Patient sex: M
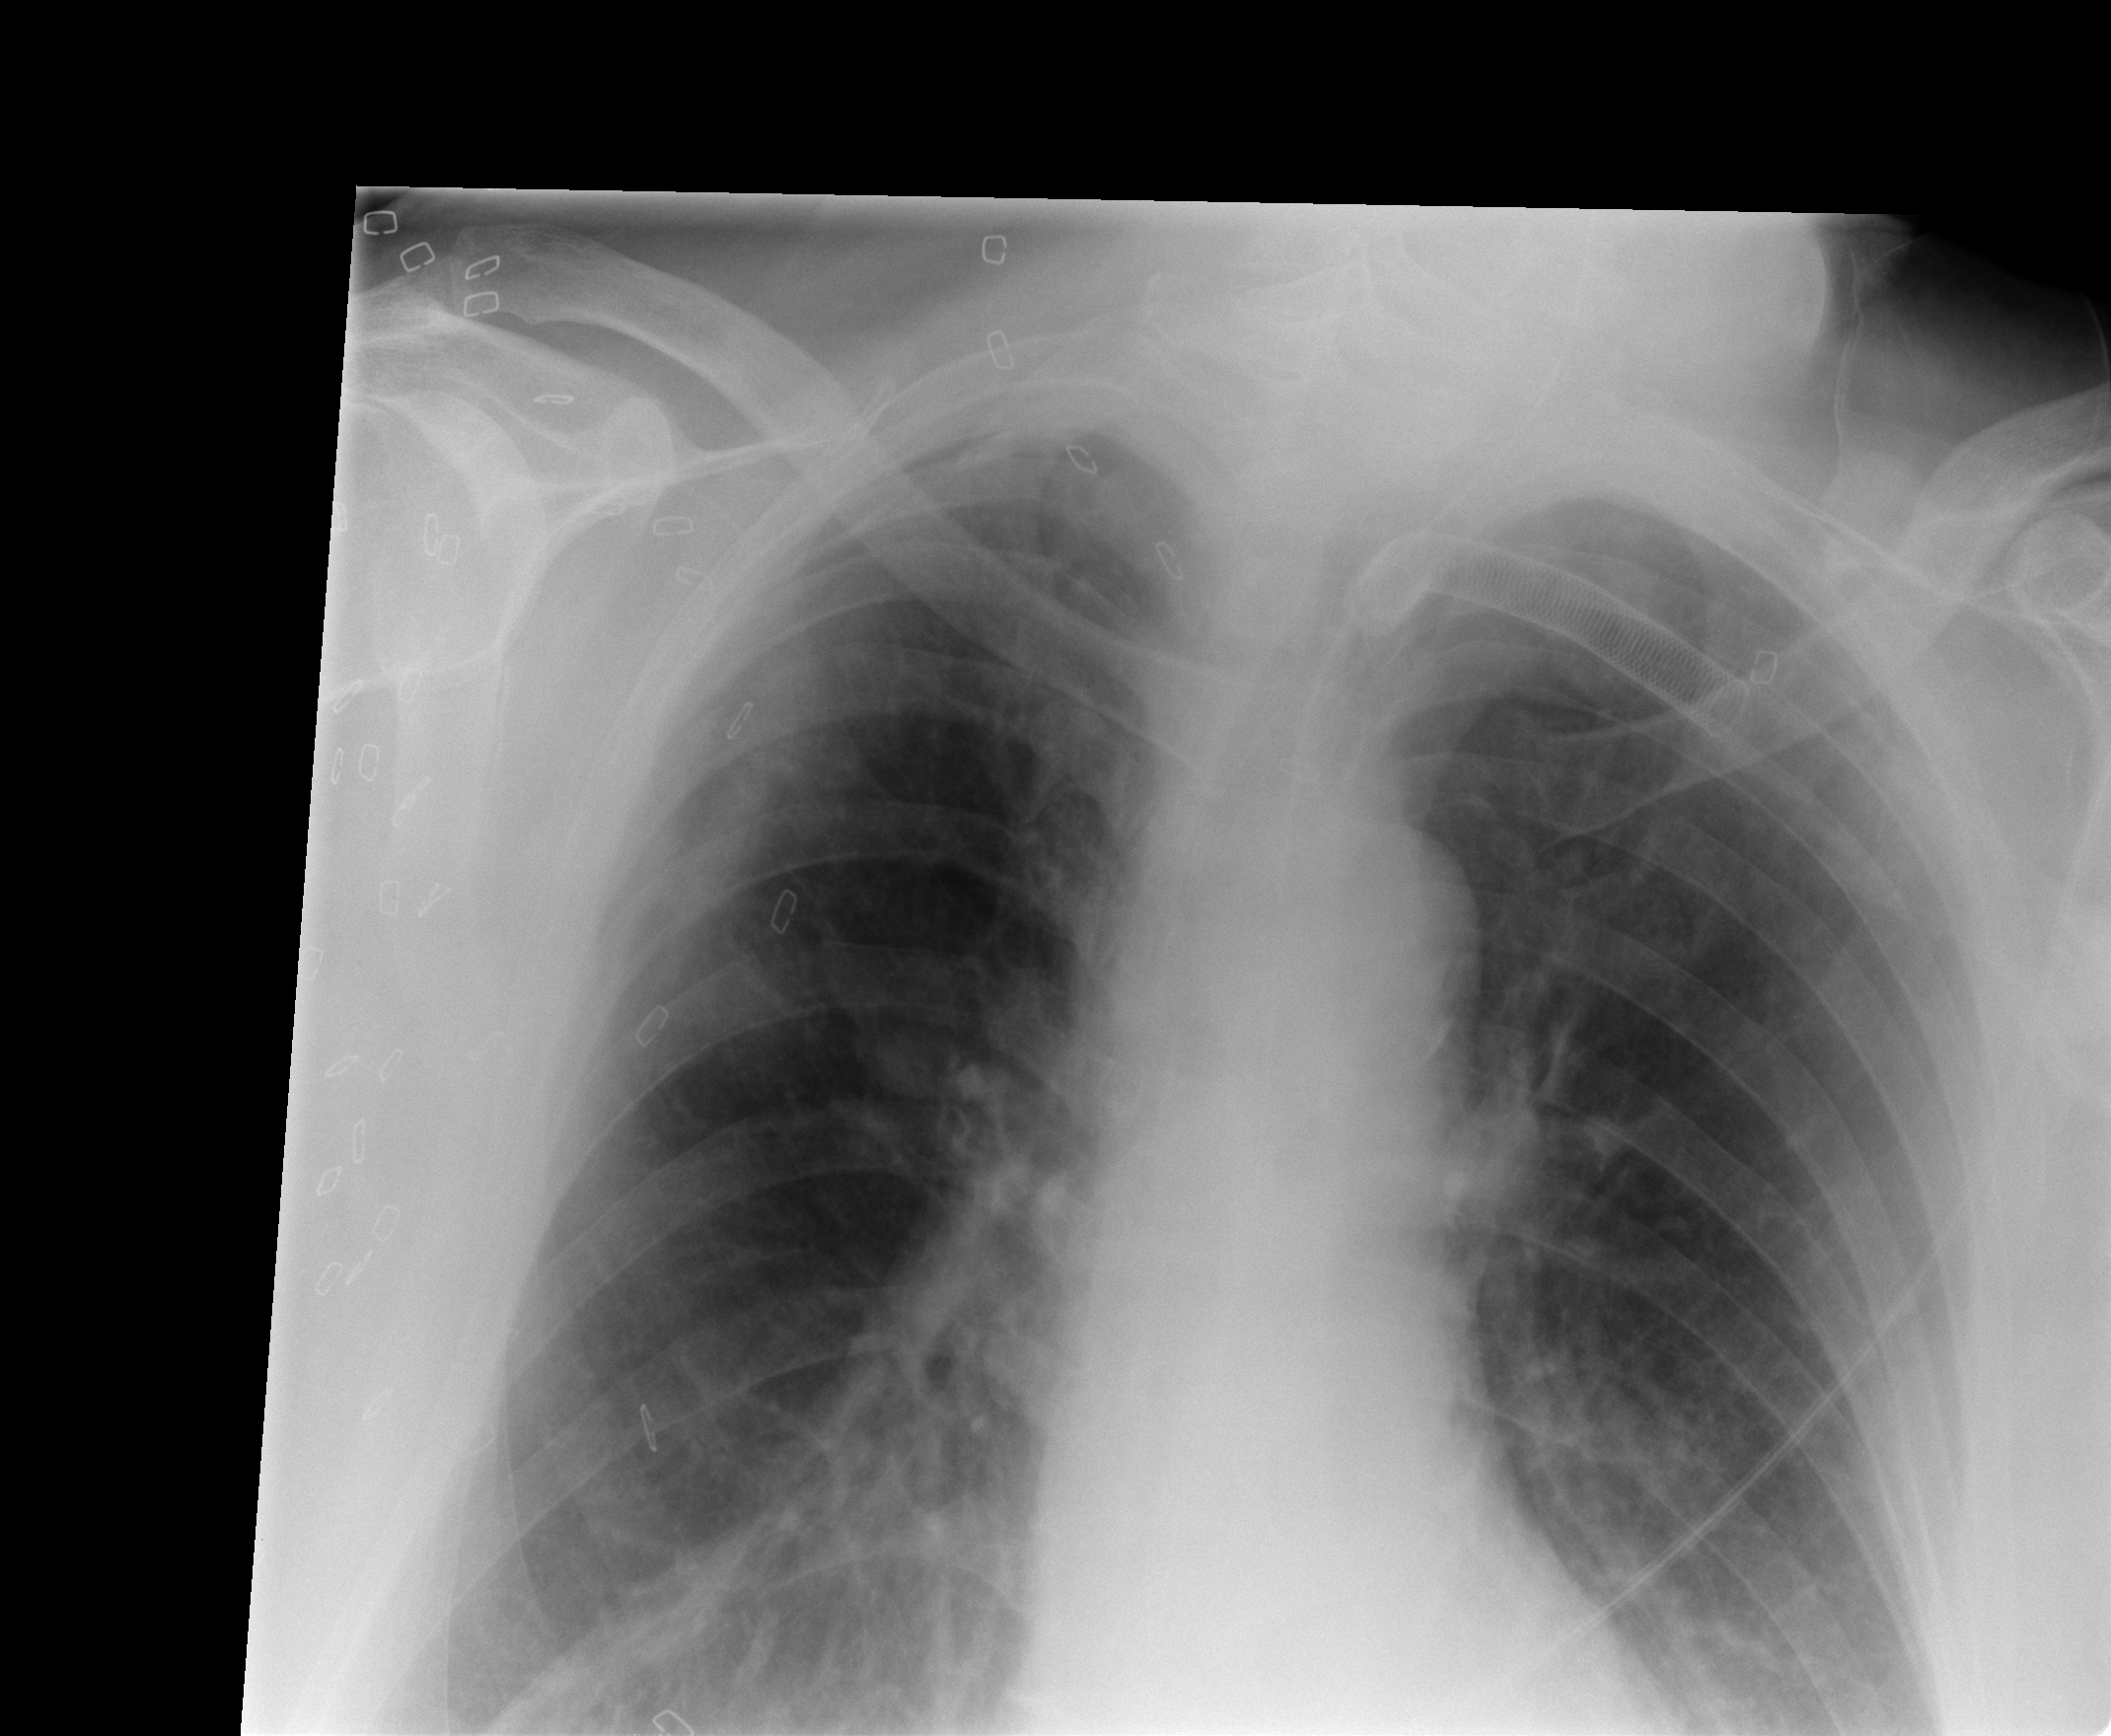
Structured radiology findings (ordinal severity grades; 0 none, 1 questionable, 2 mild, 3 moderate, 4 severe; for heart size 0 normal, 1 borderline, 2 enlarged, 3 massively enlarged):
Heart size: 0
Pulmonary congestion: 2
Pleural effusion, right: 2
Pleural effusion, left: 2
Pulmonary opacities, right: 0
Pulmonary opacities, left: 0
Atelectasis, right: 3
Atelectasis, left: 2